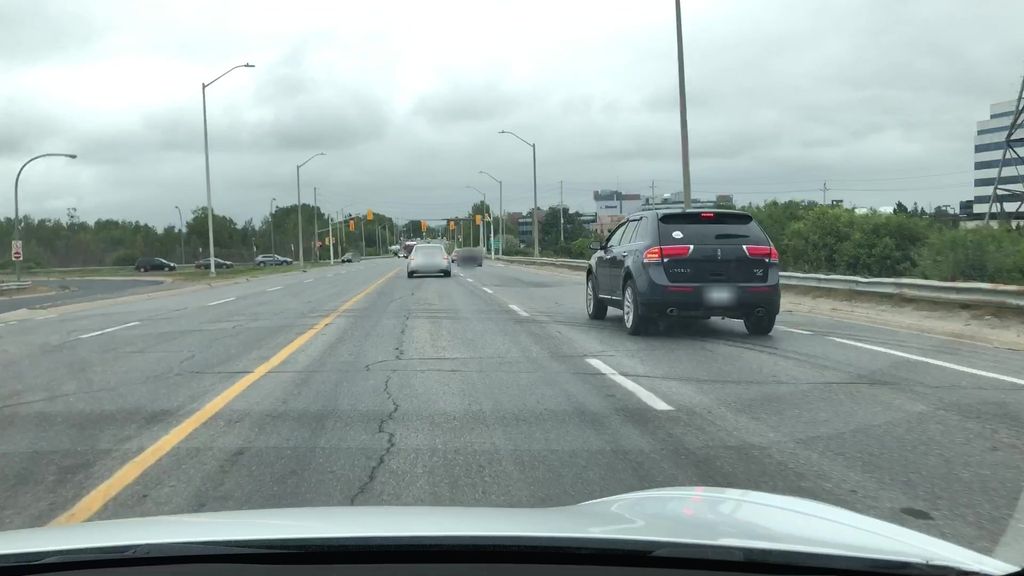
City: ottawa-gatineau